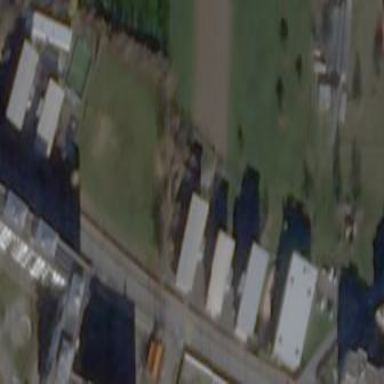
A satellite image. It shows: Kindergarten.